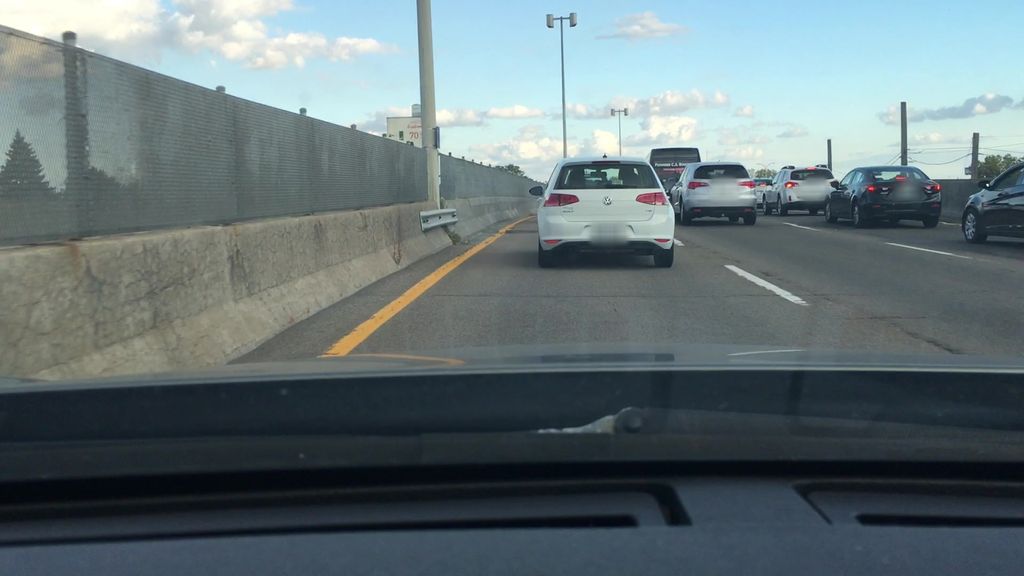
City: montreal